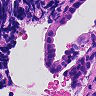
Metastatic tissue present: yes